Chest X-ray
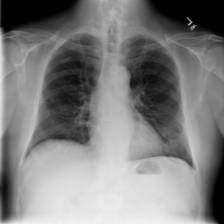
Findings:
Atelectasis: negative
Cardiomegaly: negative
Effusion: negative
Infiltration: positive
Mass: negative
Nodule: negative
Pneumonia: negative
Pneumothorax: positive
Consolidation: negative
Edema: negative
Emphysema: negative
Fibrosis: negative
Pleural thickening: negative
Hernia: negative